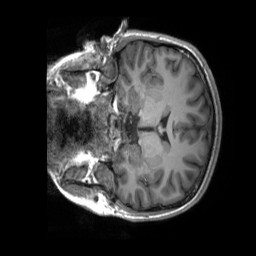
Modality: T1w
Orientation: coronal
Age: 19
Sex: female
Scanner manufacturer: siemens
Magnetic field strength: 3 T
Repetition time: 2.3 s
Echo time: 0.00232 s